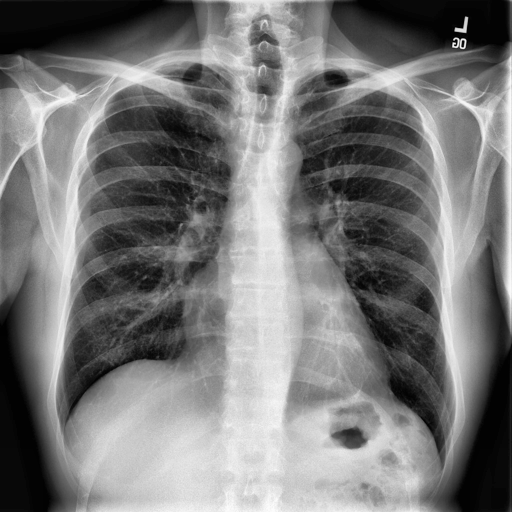
Finding: NORMAL